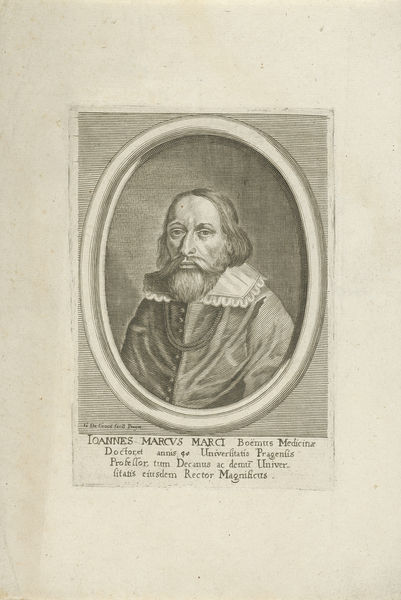
Titel: Portret van Johannus Marcus Marci
Künstler: Gerard de Groos
Standort: Amsterdam
Institution: Rijksmuseum
Schlagwörter: church, men, priest, white, black, collar, dark, face, gray, grey, hair, lace, nose, old, painting, portrait, print, man, head, eyes, male, light, night, drawing, paper, frame, oval, shadow, coat, mouth, wrinkles, bird, buttons, illustration, sketch, beard, necklace, writing, photo, small, human, royal, cape, cheeks, clothes, pencil, circle, eye, lines, book, doctor, long hair, shoulders, shade, tan, forehead, page, round, little, description, latin, university, shadown, text, mustache, words, chains, protestant, brows, title, 1980, name, vintage, flyer, professor, label, drawn, medicine, magnificent, johannes, 80s, 90s, marcus, medicinae, joannes, ioannes, marci, rector, johannes marcus, medecin, marcvs, magnificus, doctored, ionnes, marvs, handout, sawdoe, mmarkus